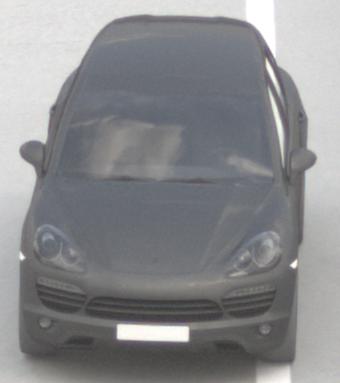
Make: Porsche
Model: Cayenne
Detailed model: Cayenne (958)
Model produced from: 2010/05
Model produced until: 2014/07
Doors: 5
Color: gray
Road condition: dry road
Daytime: midday
Contrast: low contrast